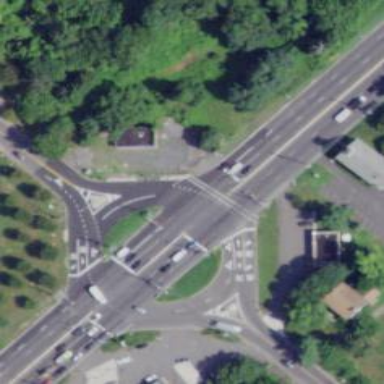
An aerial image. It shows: Secondary road with circular junction.